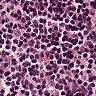
Metastatic tissue present: no